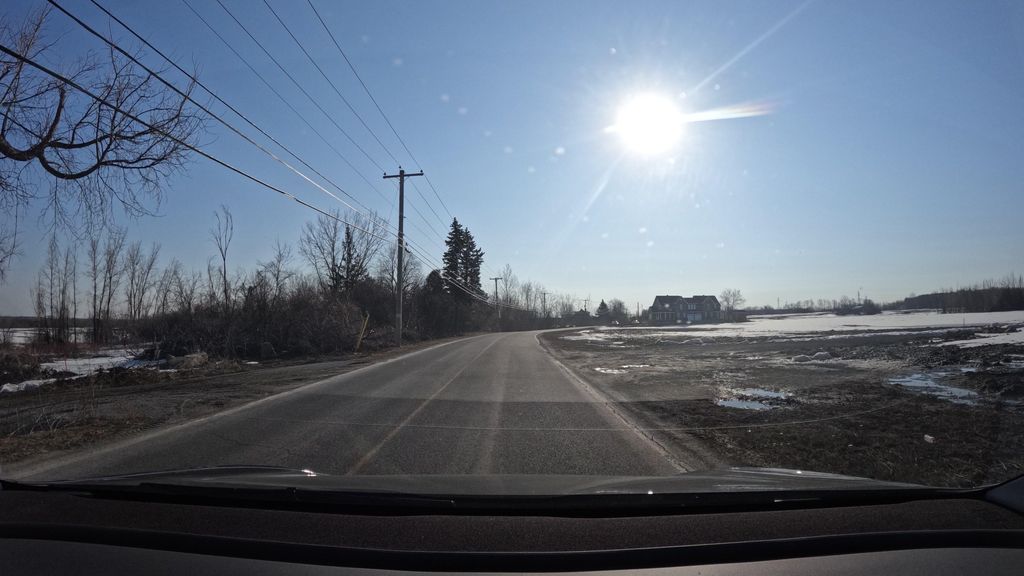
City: montreal